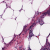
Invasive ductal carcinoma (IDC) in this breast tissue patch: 0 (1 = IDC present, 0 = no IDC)